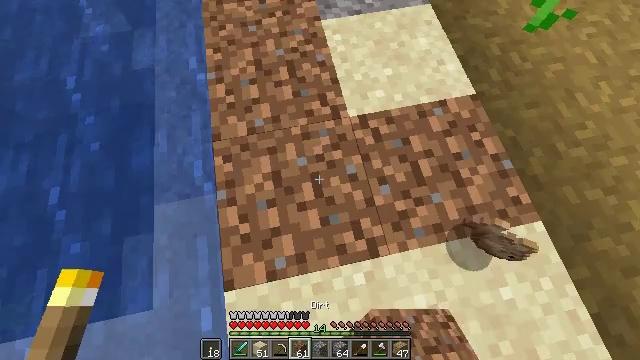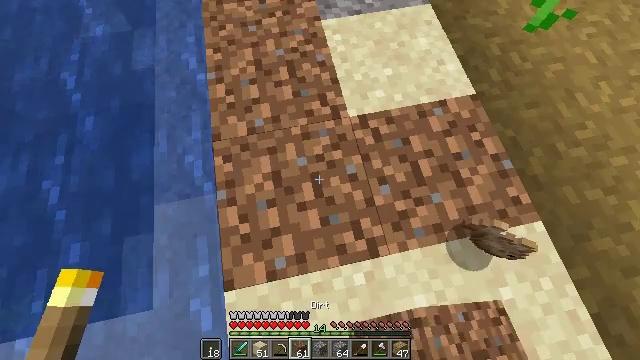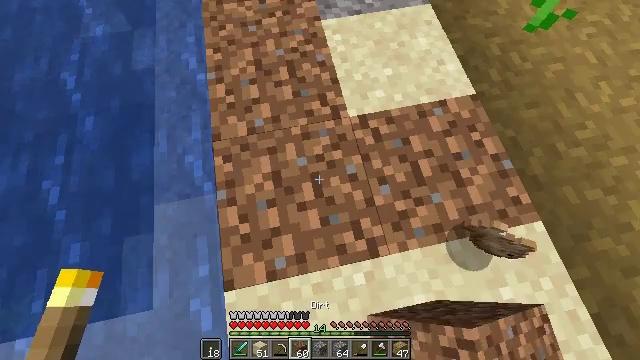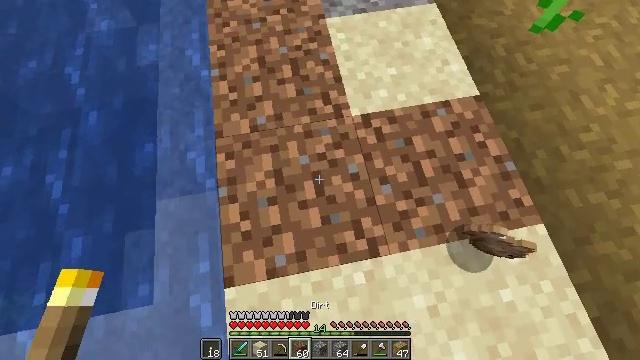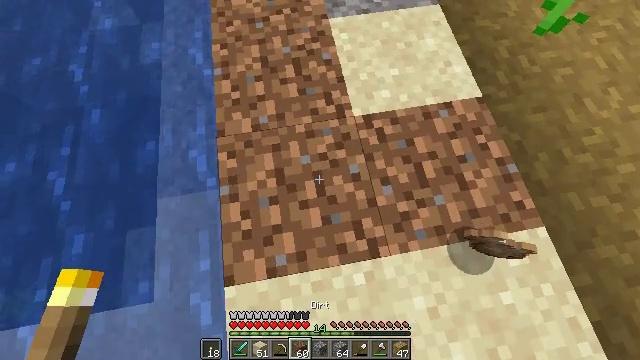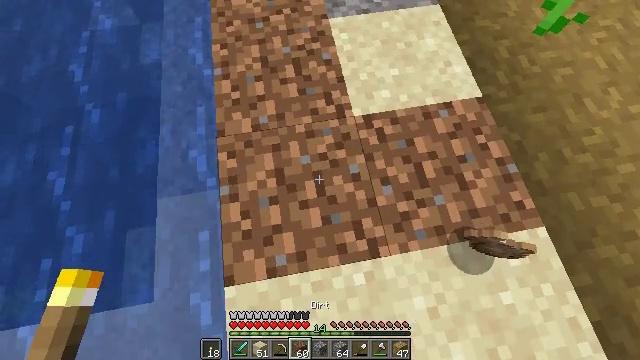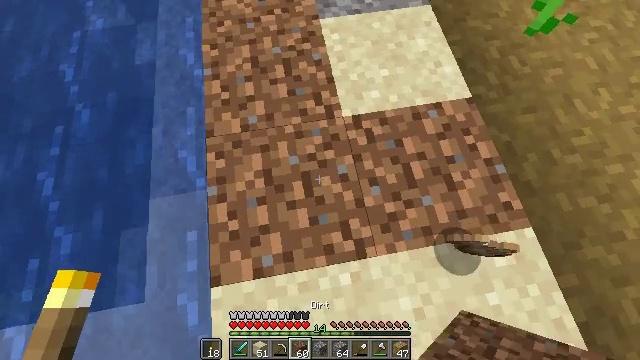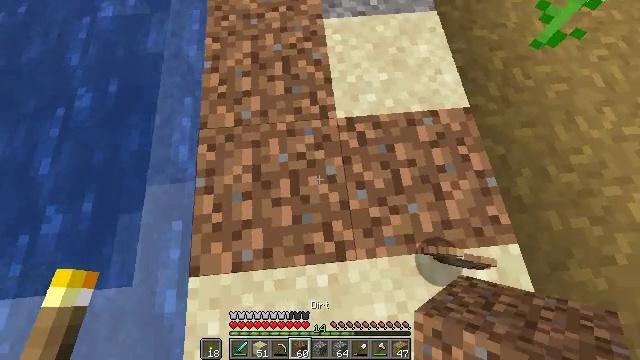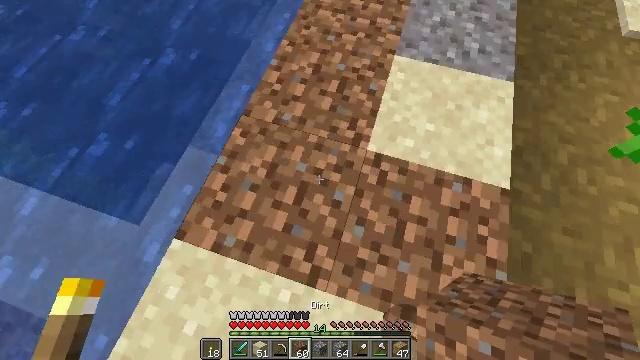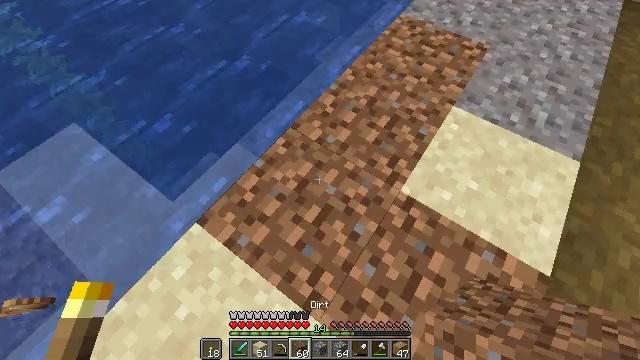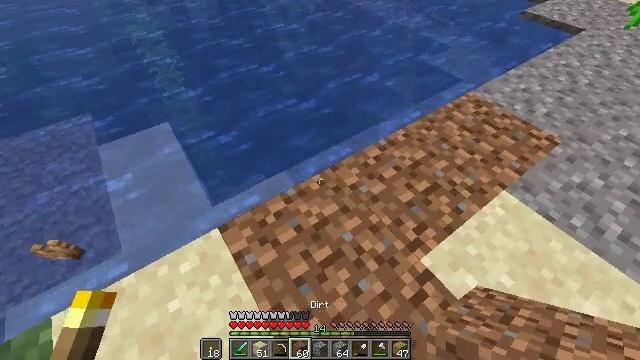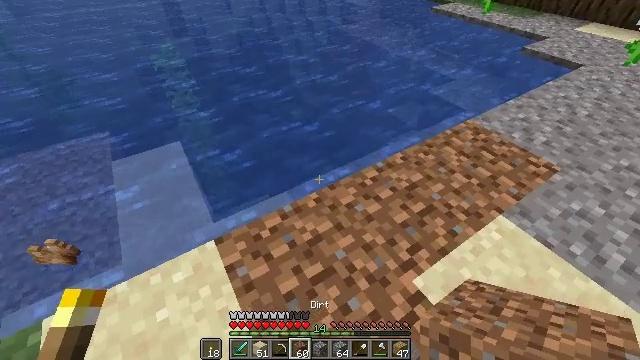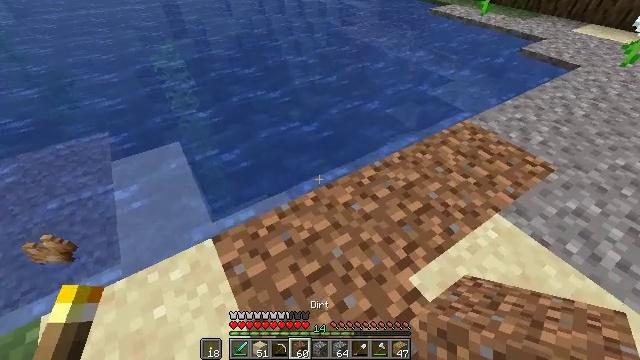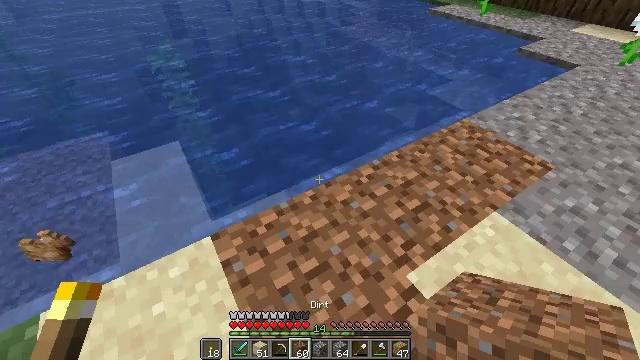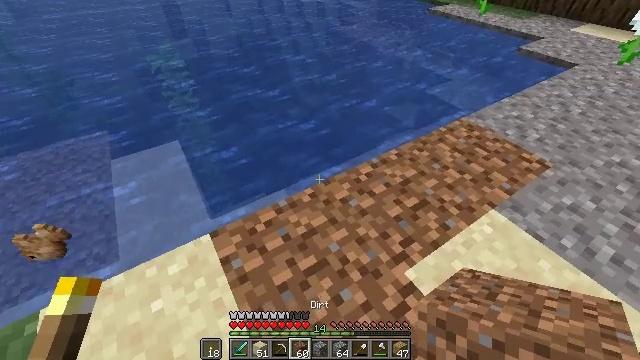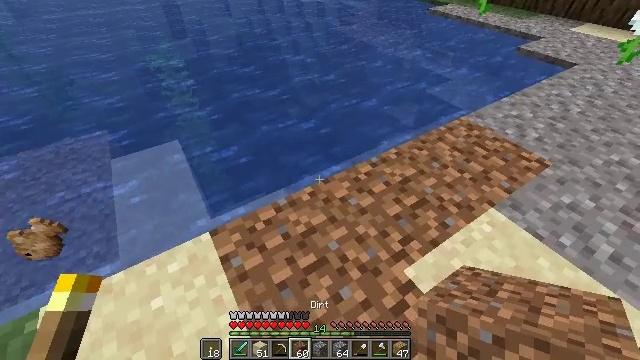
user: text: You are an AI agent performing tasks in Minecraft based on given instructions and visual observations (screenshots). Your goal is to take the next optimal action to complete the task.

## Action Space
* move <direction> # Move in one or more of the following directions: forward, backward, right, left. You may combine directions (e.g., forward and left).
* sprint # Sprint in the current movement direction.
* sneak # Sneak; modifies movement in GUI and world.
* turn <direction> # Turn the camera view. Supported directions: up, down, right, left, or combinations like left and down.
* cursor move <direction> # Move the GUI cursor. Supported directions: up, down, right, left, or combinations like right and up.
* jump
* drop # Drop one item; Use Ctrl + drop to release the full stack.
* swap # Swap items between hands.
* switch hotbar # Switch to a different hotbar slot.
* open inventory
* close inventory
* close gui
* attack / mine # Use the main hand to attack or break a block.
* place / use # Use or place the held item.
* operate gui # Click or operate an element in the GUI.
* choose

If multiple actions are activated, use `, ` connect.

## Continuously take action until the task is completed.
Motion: motion action
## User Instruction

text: Drop a poppy.
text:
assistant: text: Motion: no_op
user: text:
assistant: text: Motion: no_op
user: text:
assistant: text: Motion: turn left
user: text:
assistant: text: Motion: no_op
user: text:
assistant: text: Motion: no_op
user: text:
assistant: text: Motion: move right
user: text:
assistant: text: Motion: move right, turn left
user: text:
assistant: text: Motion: move right, turn left and up
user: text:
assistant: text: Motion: move right, turn left and up
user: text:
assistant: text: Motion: turn left and up
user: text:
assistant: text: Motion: turn left and up
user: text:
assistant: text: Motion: no_op
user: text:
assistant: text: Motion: no_op
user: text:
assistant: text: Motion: no_op
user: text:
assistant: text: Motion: no_op
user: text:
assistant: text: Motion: no_op
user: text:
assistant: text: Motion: no_op
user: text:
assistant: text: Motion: no_op
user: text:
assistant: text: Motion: turn left
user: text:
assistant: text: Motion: turn left
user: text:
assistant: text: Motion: turn left and up
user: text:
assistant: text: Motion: turn left
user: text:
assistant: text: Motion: no_op
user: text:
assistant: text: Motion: no_op
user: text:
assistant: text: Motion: no_op
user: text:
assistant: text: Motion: no_op
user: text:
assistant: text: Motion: no_op
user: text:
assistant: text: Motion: no_op
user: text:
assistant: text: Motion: no_op
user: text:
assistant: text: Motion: no_op